Question: Hello there I am trying to get Google/ organic traffic for a particular month using GA API.
Using <URL>
Where I have tried dimensions as ['month', 'year' ] and ['sourceMedium'] using the metrics as ['organicSearches'] but I am getting the values that are not matching which are shown on the dashboard.

Any suggestions what dimension should I use to get this ??
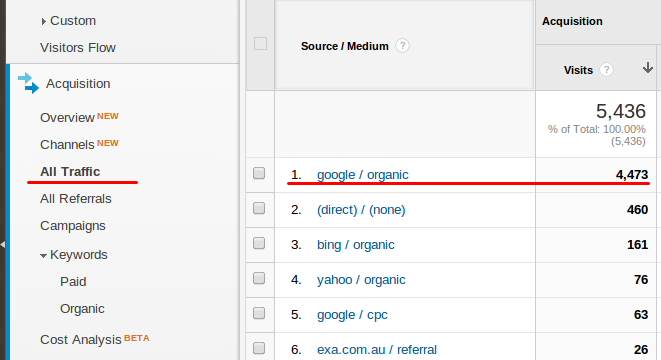
Answer: I imagine you're looking for visits, so you'll have to include that as a metric. You get 'google / organic' by providing a filter for 'ga:sourceMedium'.